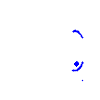
Particle: kaon